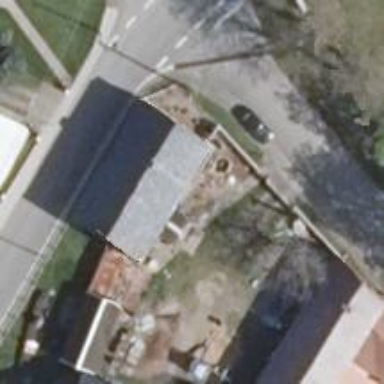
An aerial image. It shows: House with gabled roof oriented along the structure.